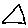
Label: triangle